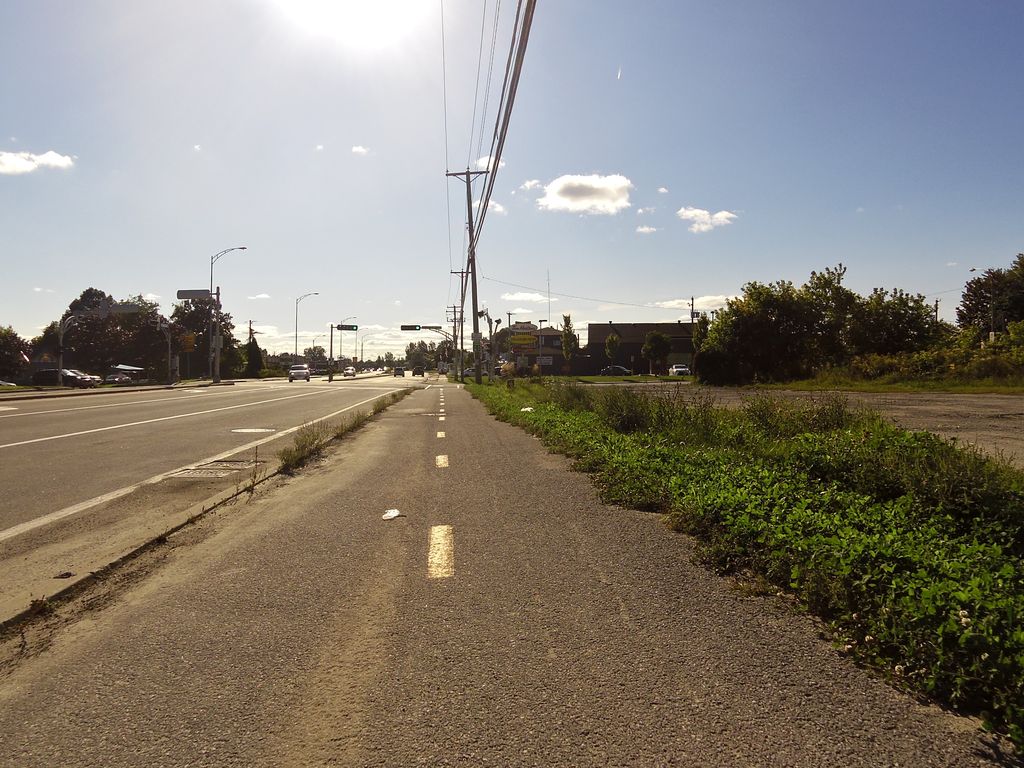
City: ottawa-gatineau